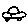
Label: car